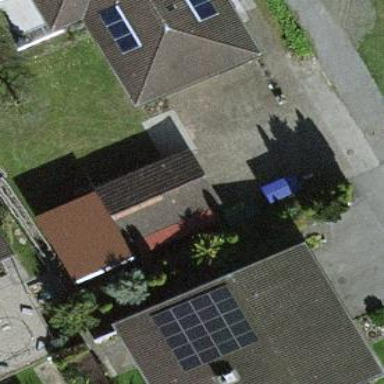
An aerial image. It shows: Shed building.